Question: In my app i load items from server in 'LongListSelector'. On my search page i have an app bar too. I need to decrease its opacity so that it shows the items that hide behind the app bar. When i make my 'AppBar' transparent, the long list selector items remain hidden behind the app bar.
I need exactly the same look and feel that is shown in foursquare in below screenshot.
Any help?

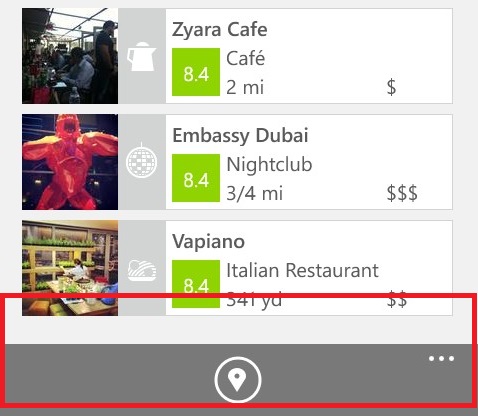
Answer: Putting your Root Grid or your LongListSelector Marging work?
'''
Margin="0,0,0,75"
'''
Like:
'''
<Grid x:Name="ContentPanel" Grid.Row="1" Margin="0,0,0,75" />
'''
Greetings!
I was searching now a little bit on google and I found <URL>. I recommend to read it.
In this article I saw that the LongListSelector has a ListFooterTemplate, so you can set a footer and it will work.
'''
<DataTemplate x:Key="citiesListFooter">
<Border Background="White" Opacity="0.2" Height="70">
<TextBlock Text="Cities Footer" VerticalAlignment="Center" HorizontalAlignment="Center" Foreground="Black"/>
</Border>
</DataTemplate>
'''
put it in your MainPage.Resource and after in your LongListSelector put this line of code:
'''
ListFooterTemplate="{StaticResource citiesListFooter}" Margin="1,0,-1,0"/>
'''
This example is from the link I give you above. Hope helps.
greetings!